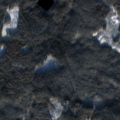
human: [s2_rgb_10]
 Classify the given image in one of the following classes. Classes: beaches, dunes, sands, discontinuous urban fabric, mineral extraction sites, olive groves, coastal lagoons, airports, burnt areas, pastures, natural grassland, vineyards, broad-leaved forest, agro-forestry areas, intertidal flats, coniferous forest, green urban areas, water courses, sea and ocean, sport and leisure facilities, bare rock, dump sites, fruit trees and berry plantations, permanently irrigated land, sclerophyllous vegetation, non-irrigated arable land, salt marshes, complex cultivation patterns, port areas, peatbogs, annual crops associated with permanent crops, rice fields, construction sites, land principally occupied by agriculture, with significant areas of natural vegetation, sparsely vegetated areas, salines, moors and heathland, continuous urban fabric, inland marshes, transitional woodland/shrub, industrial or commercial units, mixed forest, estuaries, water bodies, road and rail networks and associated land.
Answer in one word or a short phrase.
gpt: coniferous forest, mixed forest, transitional woodland/shrub